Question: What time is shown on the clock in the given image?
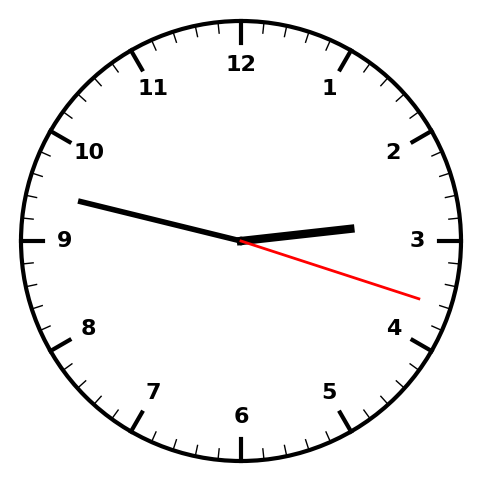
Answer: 02:47:18